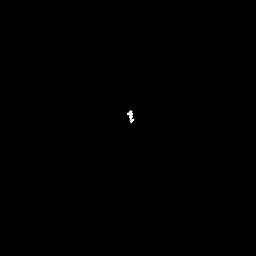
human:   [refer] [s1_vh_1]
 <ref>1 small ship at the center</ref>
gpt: <box>[[48, 41, 52, 48, 0]]</box>